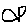
Label: fish